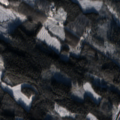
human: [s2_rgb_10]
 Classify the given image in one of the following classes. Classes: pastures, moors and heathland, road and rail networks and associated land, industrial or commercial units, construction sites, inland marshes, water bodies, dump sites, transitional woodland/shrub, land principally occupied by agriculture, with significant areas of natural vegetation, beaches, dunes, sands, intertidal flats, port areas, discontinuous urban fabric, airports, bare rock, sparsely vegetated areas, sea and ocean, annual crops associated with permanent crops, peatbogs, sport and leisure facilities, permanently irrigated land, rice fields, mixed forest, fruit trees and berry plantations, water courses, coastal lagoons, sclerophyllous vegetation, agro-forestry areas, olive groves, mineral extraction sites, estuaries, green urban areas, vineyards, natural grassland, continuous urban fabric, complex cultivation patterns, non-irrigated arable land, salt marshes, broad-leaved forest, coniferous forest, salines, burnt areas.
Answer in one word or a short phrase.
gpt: land principally occupied by agriculture, with significant areas of natural vegetation, coniferous forest, mixed forest, transitional woodland/shrub